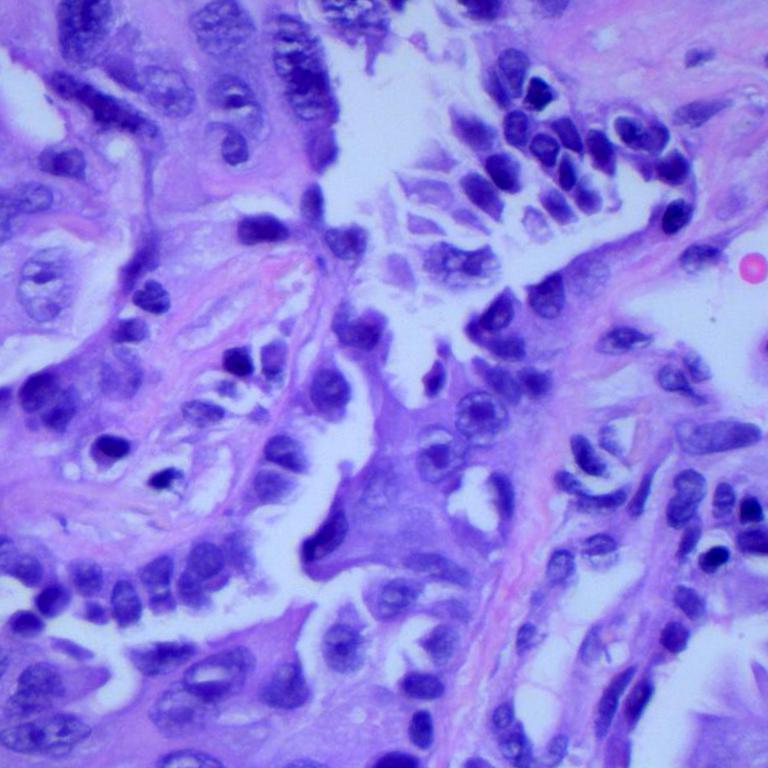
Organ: lung
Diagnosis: adenocarcinomas